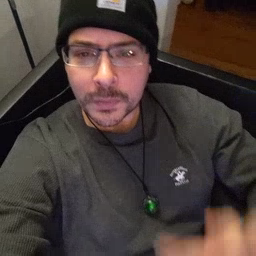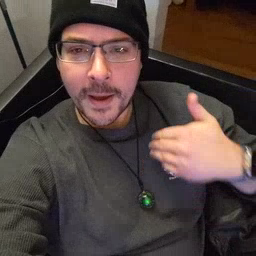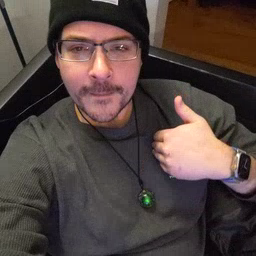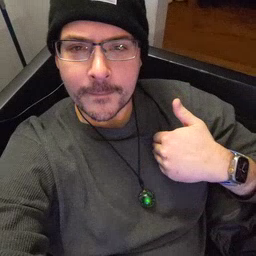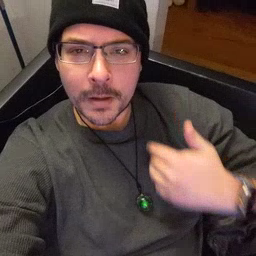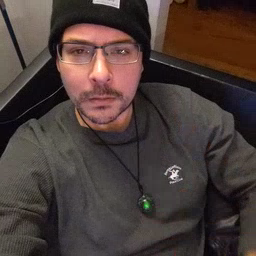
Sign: have